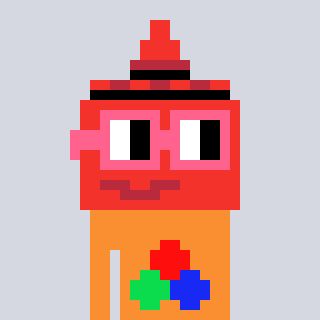
a pixel art character with square pink glasses, a ketchup-shaped head and a orange-colored body on a cool background